Question: I am tuning the hyperparameters using ray tune. The model is built in the tensorflow library, it occupies a large part of the available GPU memory. I noticed that every second call reports an out of memory error.It looks like the memory is being freed, you can see in the GPU memory usage graph, this is the moment between calls of consecutive trials, between which the OOM error occurred. I add that on smaller models I do not encounter this error and the graph looks the same.
How to deal with this out of memory error in every second trial ?

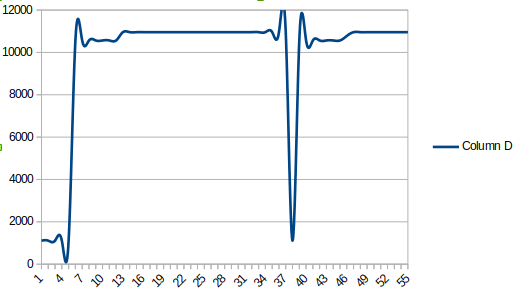
Answer: There's actually a utility that helps avoid this:
<URL>
'''
def tune_func(config):
tune.utils.wait_for_gpu()
train()
tune.run(tune_func, resources_per_trial={"GPU": 1}, num_samples=10)
'''